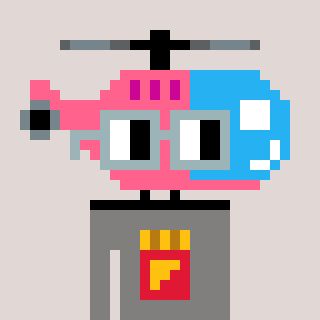
a pixel art character with square dark gray glasses, a helicopter-shaped head and a bluegrey-colored body on a warm background